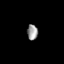
Tissue: skin
Cell type: Epithelial cells
Senescence score: 0.1743
Nuclear area (px): 160
Mean DAPI intensity: 153.081